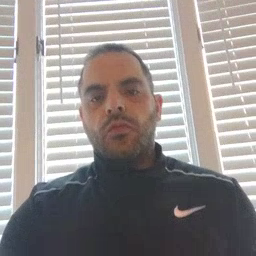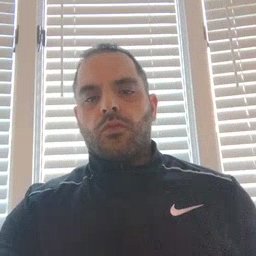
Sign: pajamas